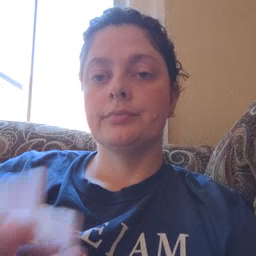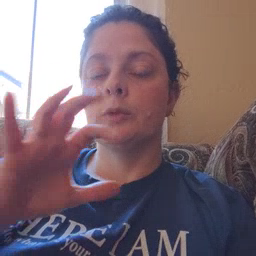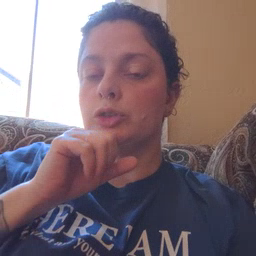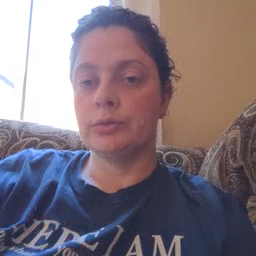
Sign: orange